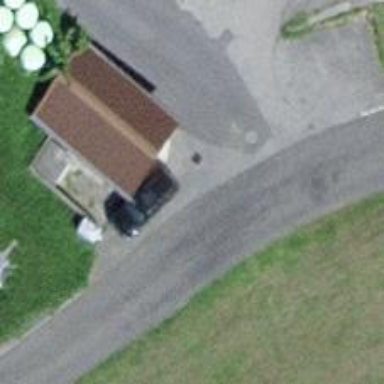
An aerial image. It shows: Garage building.